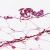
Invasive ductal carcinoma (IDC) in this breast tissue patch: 0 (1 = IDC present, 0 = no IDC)